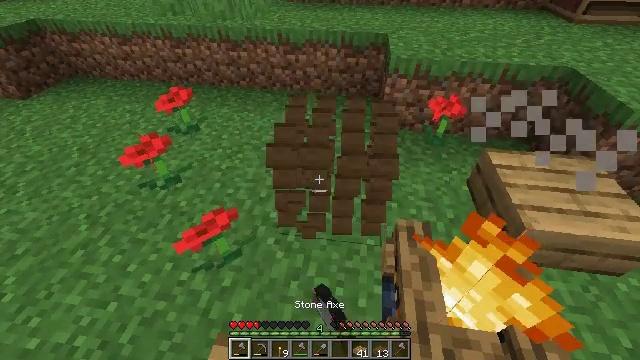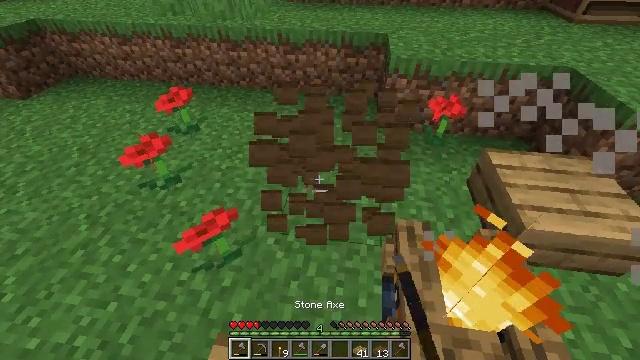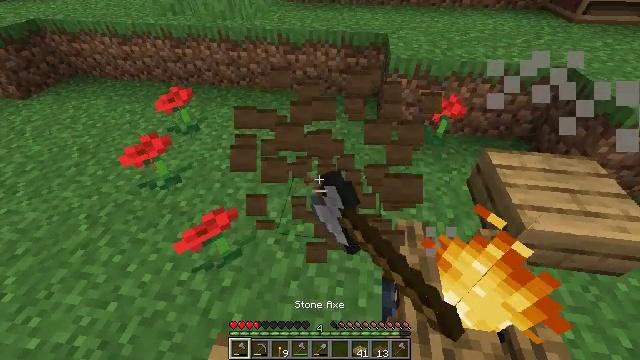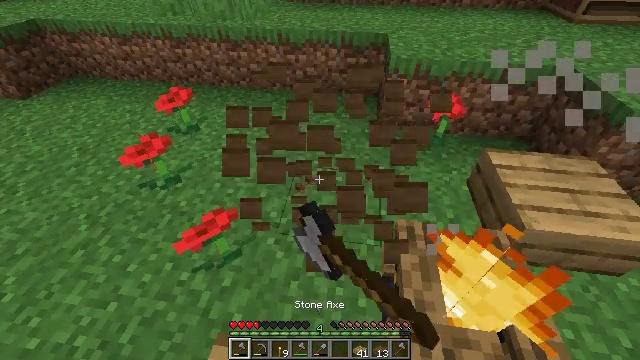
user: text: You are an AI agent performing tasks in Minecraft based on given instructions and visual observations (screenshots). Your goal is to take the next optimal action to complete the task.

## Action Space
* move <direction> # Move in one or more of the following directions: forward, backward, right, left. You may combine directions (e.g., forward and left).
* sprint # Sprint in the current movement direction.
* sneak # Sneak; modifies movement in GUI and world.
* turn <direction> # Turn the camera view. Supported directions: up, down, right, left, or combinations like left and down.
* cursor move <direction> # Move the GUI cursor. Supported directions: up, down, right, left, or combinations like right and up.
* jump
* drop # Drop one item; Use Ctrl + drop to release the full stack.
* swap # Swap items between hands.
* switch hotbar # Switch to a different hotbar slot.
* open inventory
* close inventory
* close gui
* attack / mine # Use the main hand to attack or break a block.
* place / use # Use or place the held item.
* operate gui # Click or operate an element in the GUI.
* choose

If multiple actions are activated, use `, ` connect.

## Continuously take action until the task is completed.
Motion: motion action
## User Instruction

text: Break the spruce slab from a structure.
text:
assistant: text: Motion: attack / mine
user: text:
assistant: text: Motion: attack / mine
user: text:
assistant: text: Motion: attack / mine
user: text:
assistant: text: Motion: attack / mine